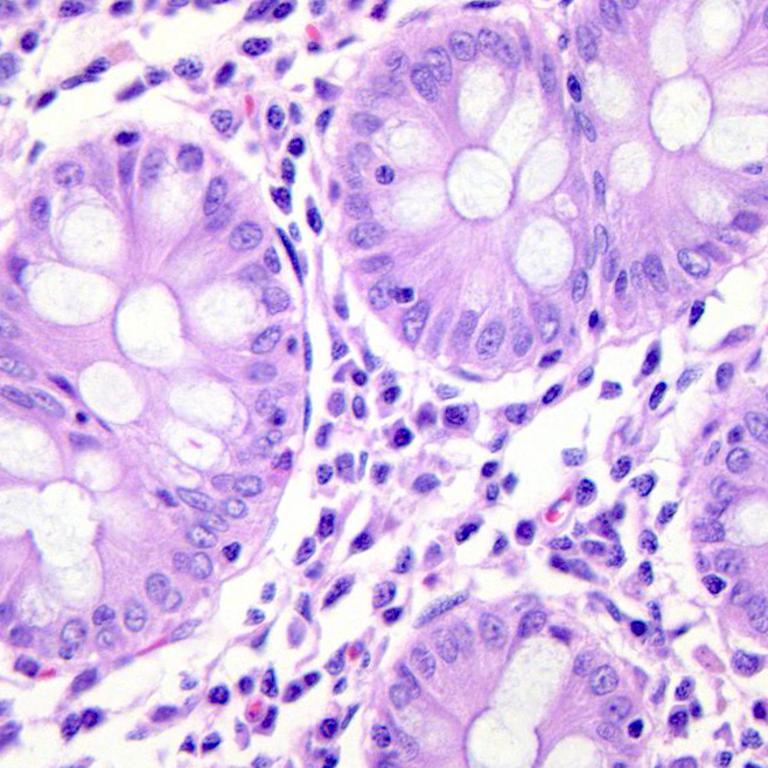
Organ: colon
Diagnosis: benign